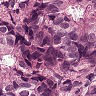
Metastatic tissue present: yes